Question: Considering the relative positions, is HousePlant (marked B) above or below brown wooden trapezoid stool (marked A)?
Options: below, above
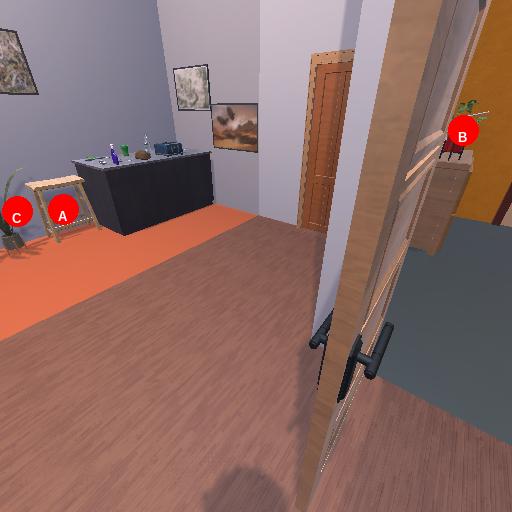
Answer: below